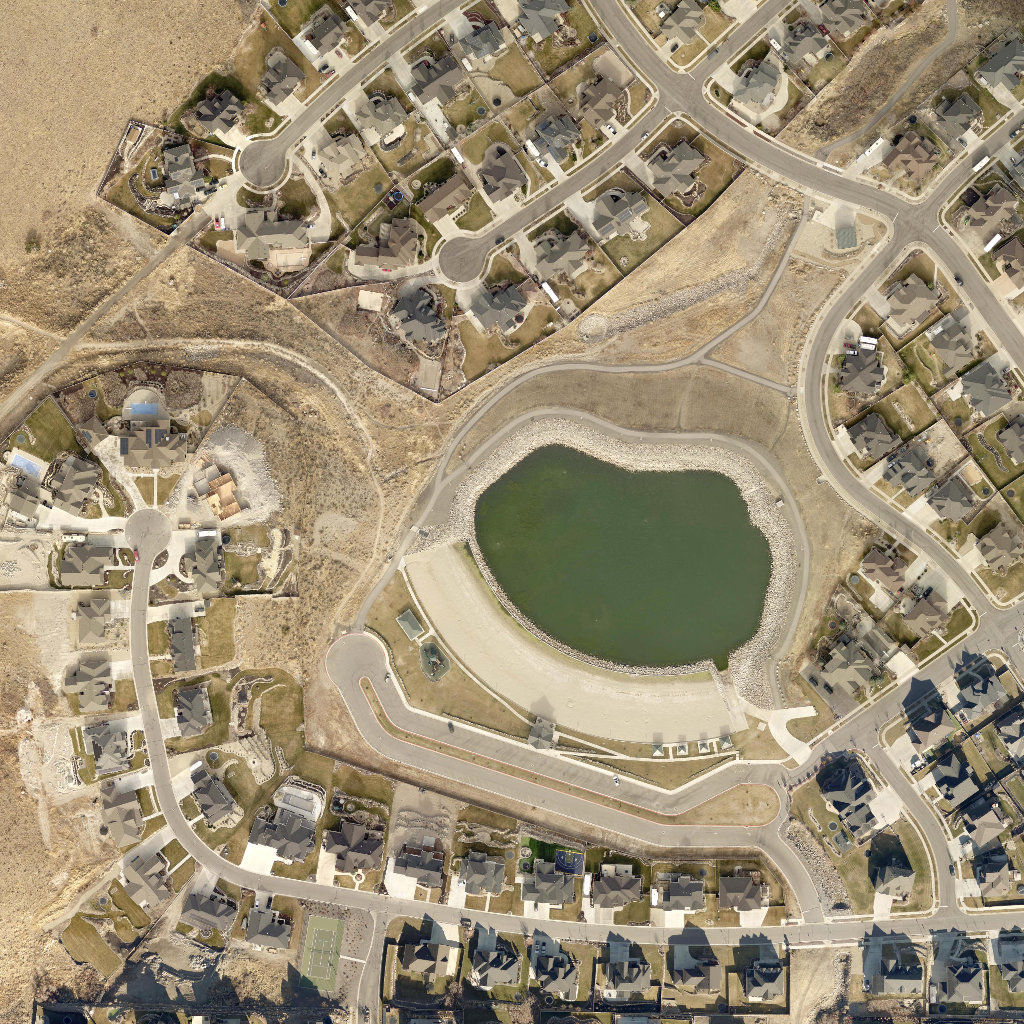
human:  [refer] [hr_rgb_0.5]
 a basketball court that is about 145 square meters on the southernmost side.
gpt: <box>[[54, 82, 57, 85, 0]]</box>